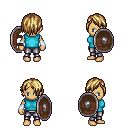
a pixel art fantasy rpg character, female body template, human, tanned skin, teal sleeveless shirt, metal pants, blonde bangs hairstyle, white cloth bracers, shield, four views (front, back, left, right), 2x2 character sprite sheet, small pixel art, hard edges, no anti-aliasing